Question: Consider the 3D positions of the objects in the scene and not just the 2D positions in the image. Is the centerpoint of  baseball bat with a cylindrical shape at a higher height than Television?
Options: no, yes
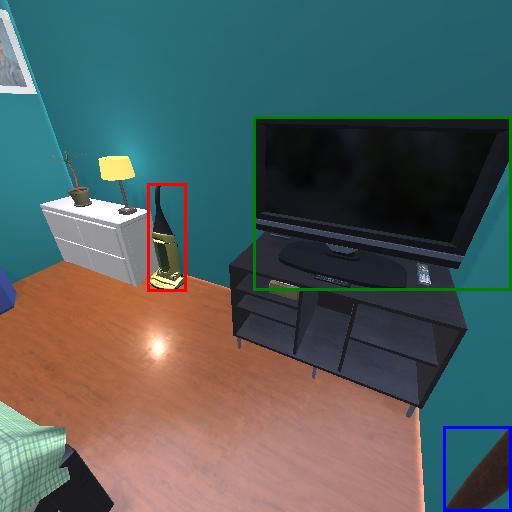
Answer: no